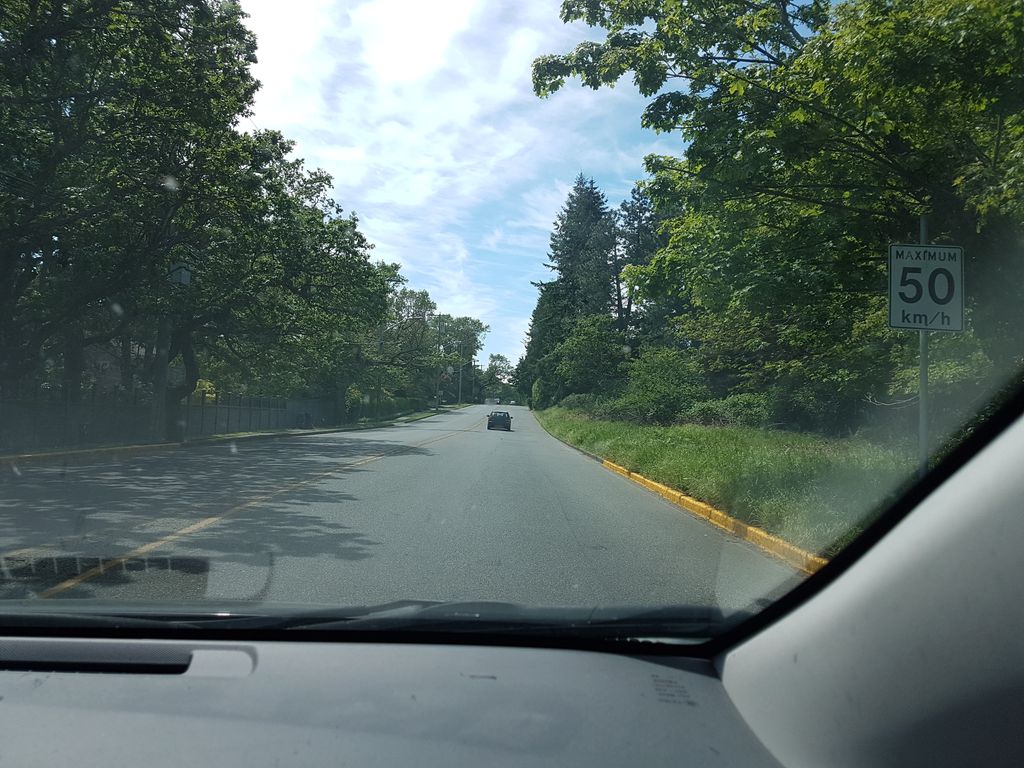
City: victoria